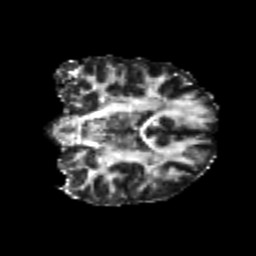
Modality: FA
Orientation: coronal
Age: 23
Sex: female
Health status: healthy
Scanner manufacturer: philips
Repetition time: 7.388 s
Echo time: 0.08599 s